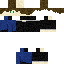
A male human skin with medium skin, wearing brown long hair dressed in a blue tshirt and blue pants, featuring a closed mouth.